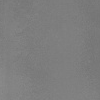
Atmospheric dust classification: dusty